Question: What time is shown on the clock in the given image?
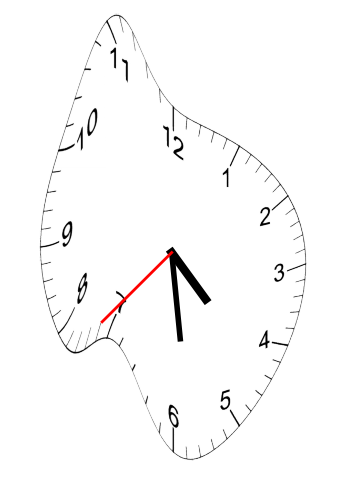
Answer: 04:28:37